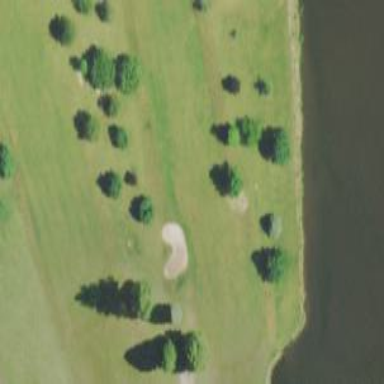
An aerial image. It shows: Golf hole.